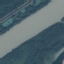
Land use / land cover: River